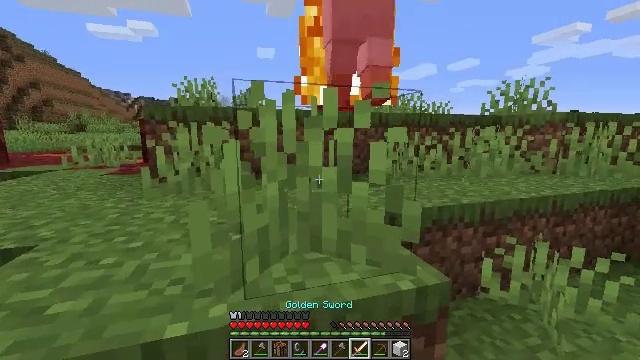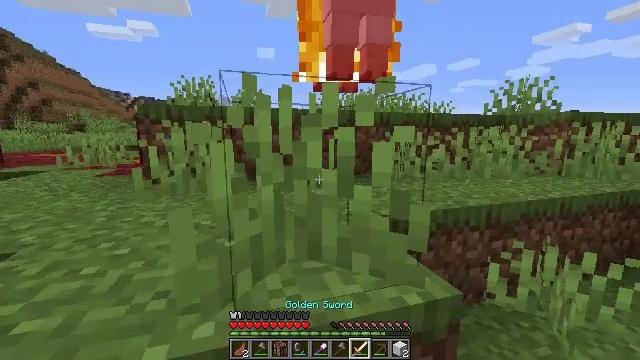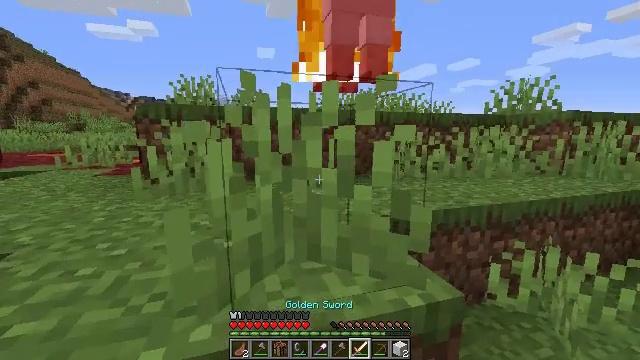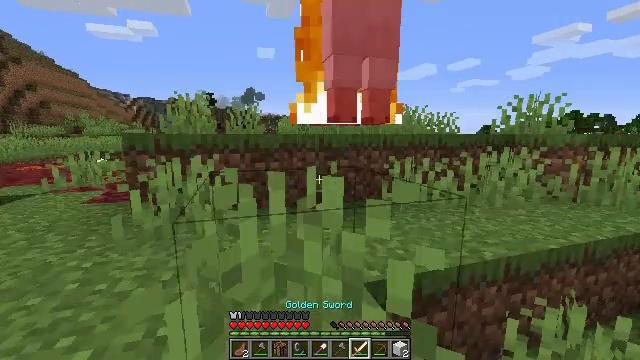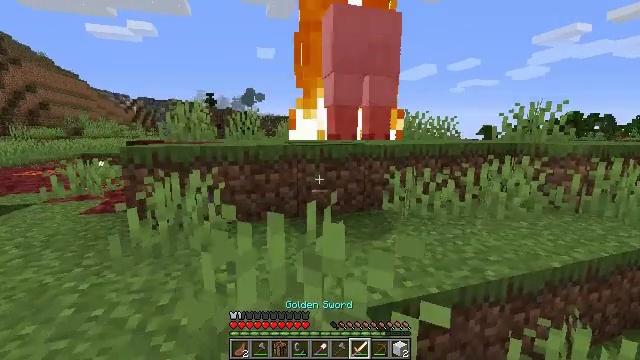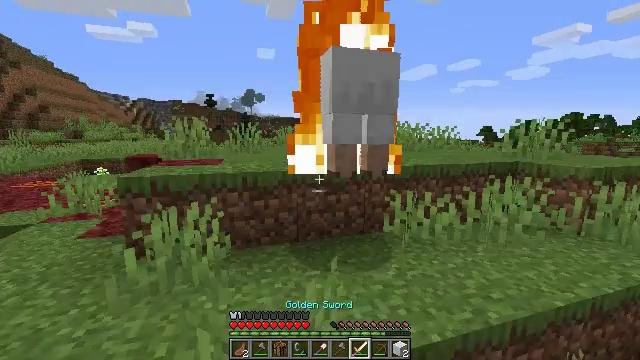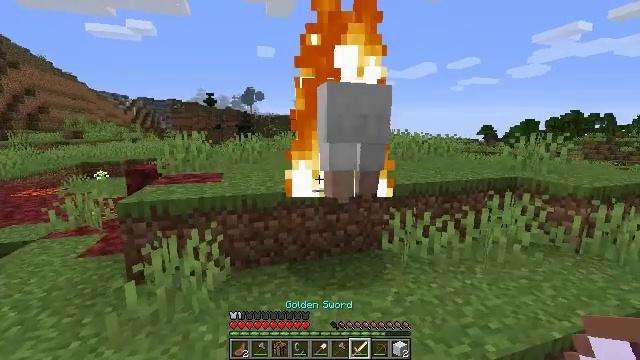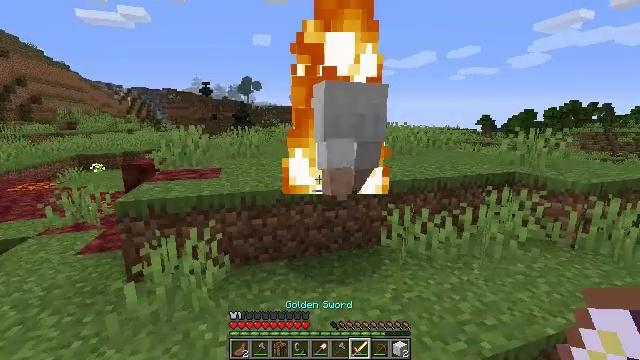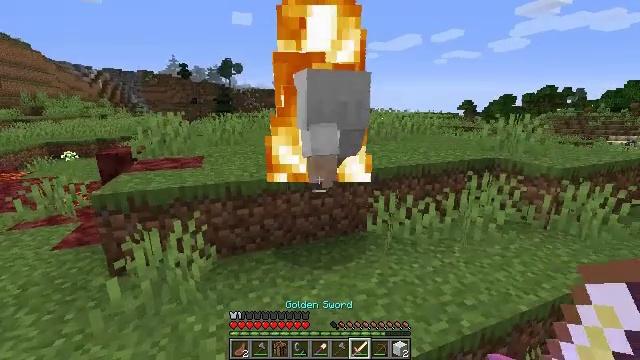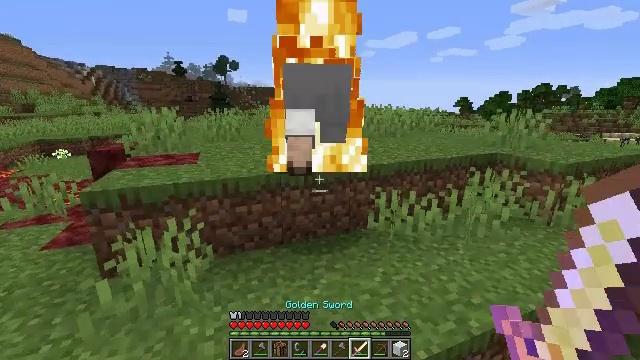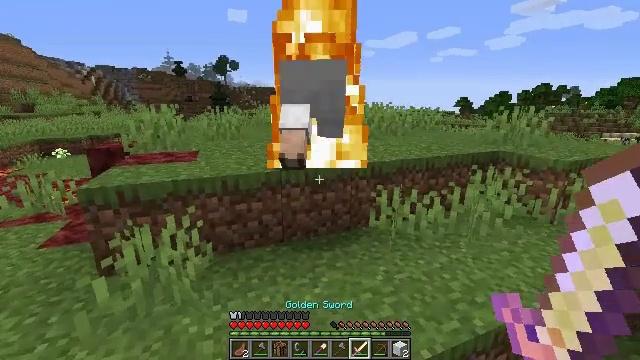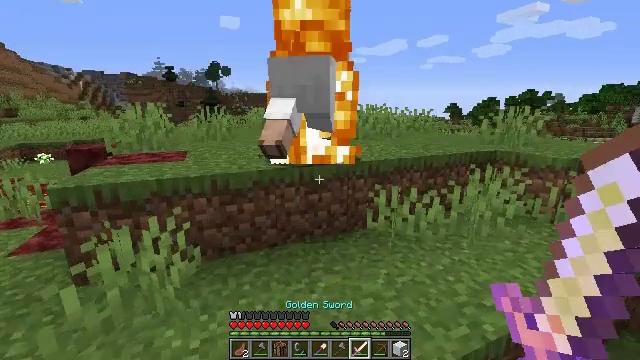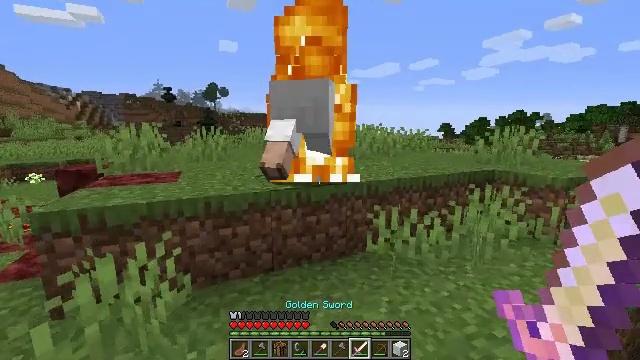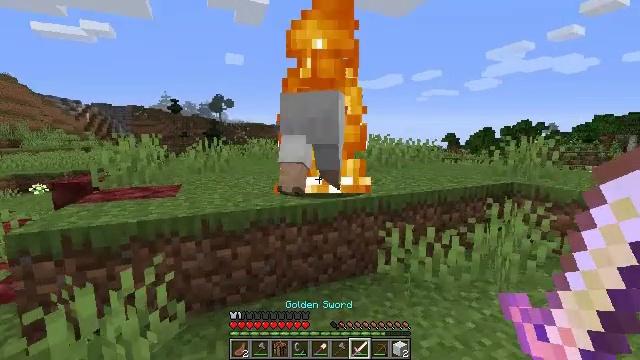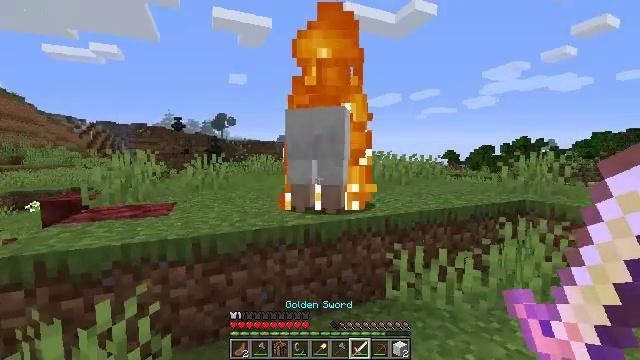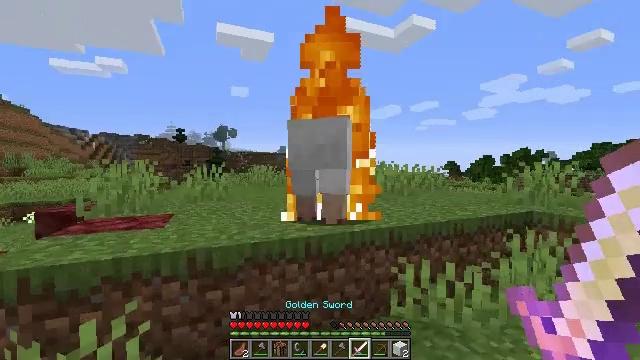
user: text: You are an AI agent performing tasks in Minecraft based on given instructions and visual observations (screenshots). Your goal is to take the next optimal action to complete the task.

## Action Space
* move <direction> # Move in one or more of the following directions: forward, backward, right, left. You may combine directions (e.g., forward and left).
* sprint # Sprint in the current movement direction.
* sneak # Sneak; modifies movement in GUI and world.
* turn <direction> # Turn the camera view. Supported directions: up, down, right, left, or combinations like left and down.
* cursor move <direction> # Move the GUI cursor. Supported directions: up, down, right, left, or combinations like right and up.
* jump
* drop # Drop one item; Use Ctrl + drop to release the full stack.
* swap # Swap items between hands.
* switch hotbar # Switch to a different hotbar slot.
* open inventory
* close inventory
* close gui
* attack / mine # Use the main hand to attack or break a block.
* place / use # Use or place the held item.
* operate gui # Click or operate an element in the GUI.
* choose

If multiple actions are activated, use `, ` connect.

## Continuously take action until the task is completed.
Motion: motion action
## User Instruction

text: Kill mobs.
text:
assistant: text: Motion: move forward
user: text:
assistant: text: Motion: move forward
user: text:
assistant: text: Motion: move forward, jump
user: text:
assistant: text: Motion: move forward, jump
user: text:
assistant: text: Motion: move forward and move left, jump
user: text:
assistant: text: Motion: move forward and move left, jump
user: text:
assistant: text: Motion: move forward and move left, turn down
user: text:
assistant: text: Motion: move forward and move left, turn right and down
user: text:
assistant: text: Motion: move forward
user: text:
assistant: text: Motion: move forward
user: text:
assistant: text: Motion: move forward, turn right and up
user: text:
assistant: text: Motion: move forward, turn up
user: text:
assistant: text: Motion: move forward, turn up
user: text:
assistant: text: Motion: move forward, turn up
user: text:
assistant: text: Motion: move forward, turn up
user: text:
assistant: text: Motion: move forward, turn right and up
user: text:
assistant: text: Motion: move forward, turn up
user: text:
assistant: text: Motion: move forward, attack / mine
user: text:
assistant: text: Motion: attack / mine
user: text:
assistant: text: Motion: move back, attack / mine
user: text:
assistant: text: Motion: move back
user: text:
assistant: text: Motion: move back
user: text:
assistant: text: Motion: no_op